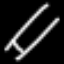
Label: line